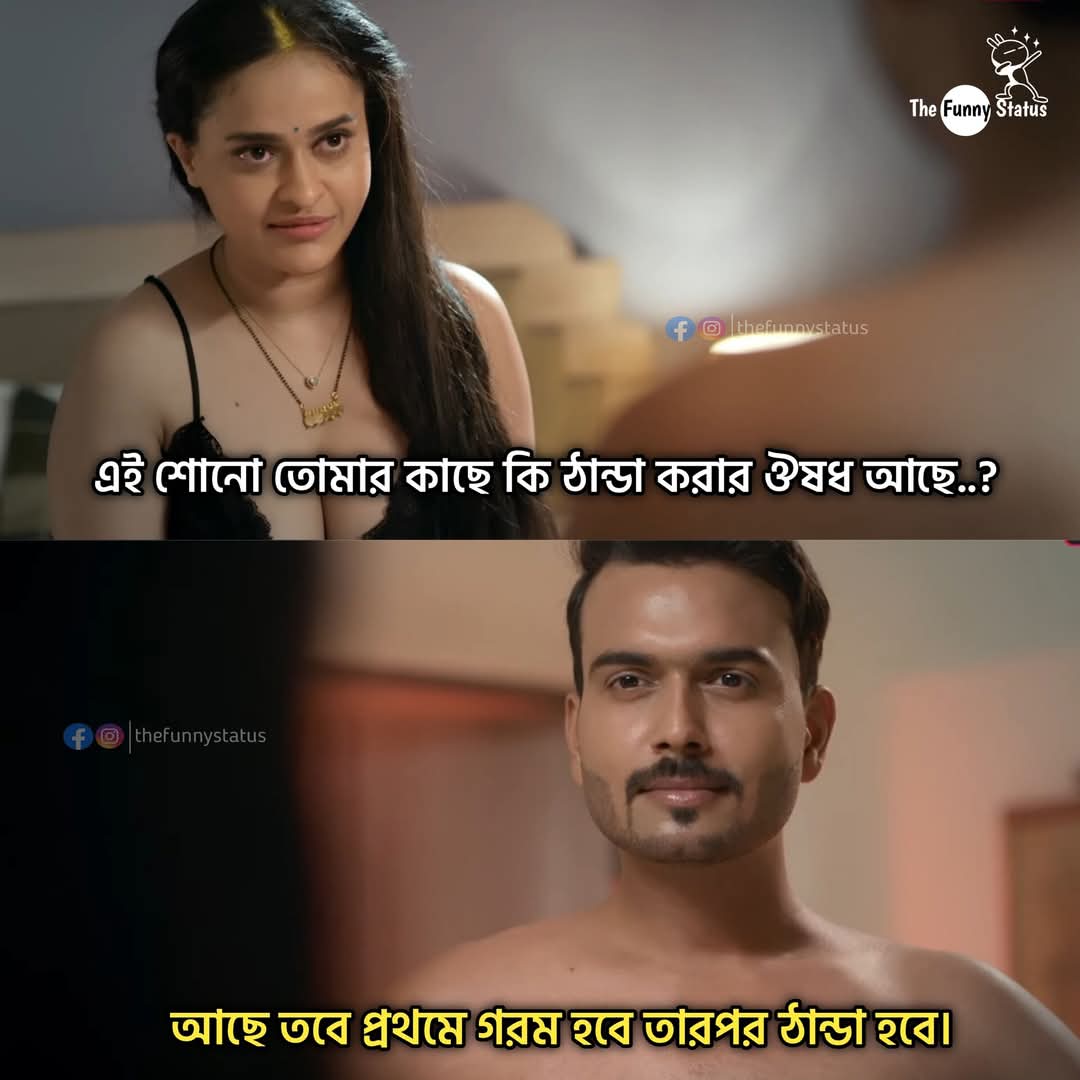
Text: এই শোনো তোমার কাছে কি ঠান্ডা করার ঔষধ আছে..?

আছে তবে প্রথমে গরম হবে তারপর ঠান্ডা হবে।
Label: Non Hate